Field crop: maize
Growth stage: 2
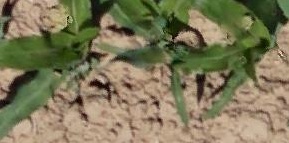
Species: maize